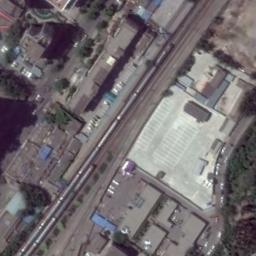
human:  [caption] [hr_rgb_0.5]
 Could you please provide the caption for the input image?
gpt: Many buildings are beside the railway .

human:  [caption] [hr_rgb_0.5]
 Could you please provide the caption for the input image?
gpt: These railways go through the block and two trains are on the railways .

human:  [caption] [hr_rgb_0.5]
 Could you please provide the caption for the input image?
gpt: There are two parallel railway lines here .

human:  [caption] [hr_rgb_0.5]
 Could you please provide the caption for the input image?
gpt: The railway is on the bare land next to some houses .

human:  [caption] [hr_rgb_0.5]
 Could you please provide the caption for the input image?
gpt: There are some buildings beside the railway with two trains .